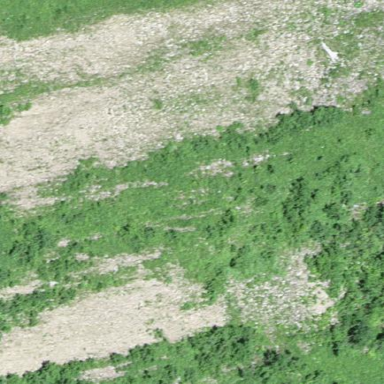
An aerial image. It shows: Natural scree.